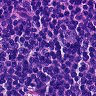
Metastatic tissue present: no